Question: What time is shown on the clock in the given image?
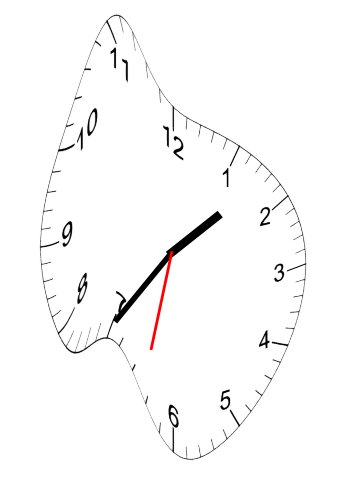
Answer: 01:35:32